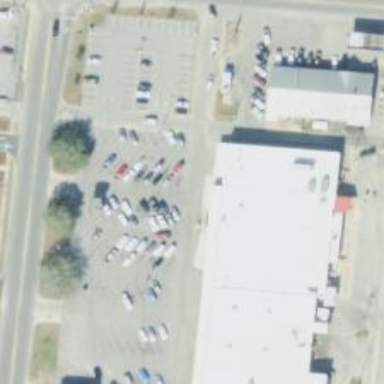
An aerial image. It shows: Pharmacy providing healthcare services.